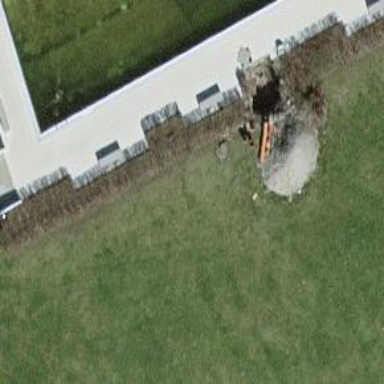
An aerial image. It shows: Bench for seating.